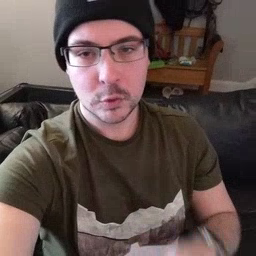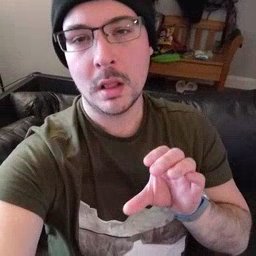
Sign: chocolate